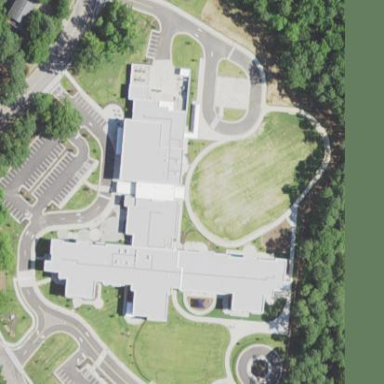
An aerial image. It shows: School.